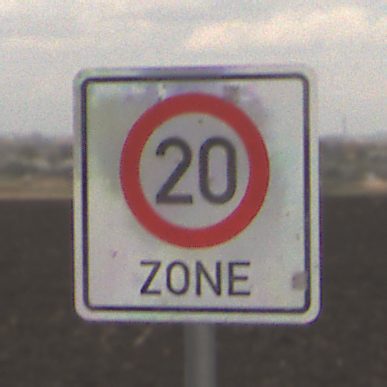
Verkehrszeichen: BeginnZone20
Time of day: MorningAfternoon
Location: Outdoor (Nature)
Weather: Overcast
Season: NotSpecified
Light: Natural